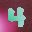
Label: 4